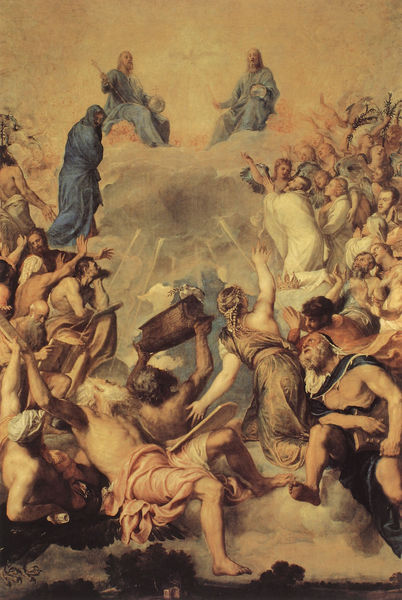
Titel: La Gloria
Künstler: Tizian
Institution: Madrid, Museo del Prado
Schlagwörter: blau, gemälde, gott, himmel, umhang, wolken, frauen, menschen, mädchen, sitzen, grau, licht, männer, weiss, tuch, wolke, menge, gericht, hände, erde, kirche, sonne, haare, vater, krone, engel, beine, zöpfe, weib, fallen, freude, sonnenstrahl, greis, höhe, strahlen, jungfrau, beten, gebet, prediger, jesus, götter, hilfe, schreien, flehen, heilige, opfer, anbeten, heilig, armut, gabe, turban, petrus, sohn, auferstehung, bitten, stürzen, dreifaltigkeit, heiliger geist, huldigen, gottvater, stolpern, schreie, herrlichkeit, opergarbe